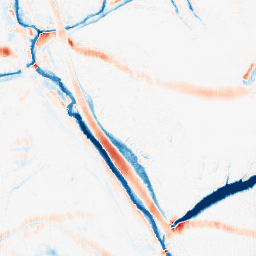
Category: morphological
Decomposition family: morphological_ellipse
Decomposition parameters: operation: average
width: 20
height: 10
Upsampling method: fft_zeropad
Upsampling parameters: scale: 4
Upsampling scale: 4